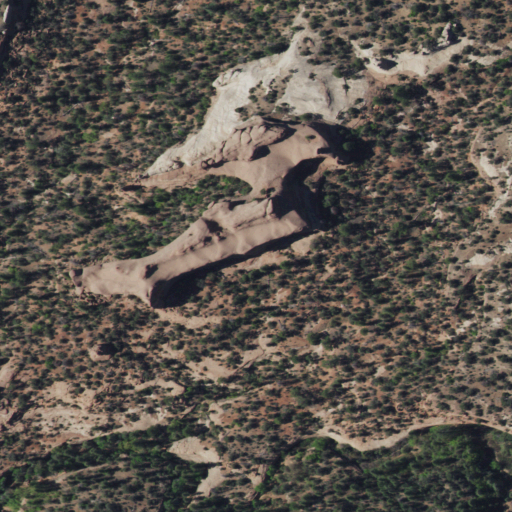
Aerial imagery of bar in New Mexico named White Rock containing evergreen forest and shrub